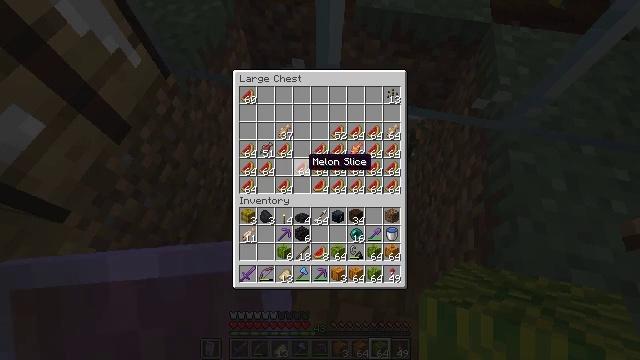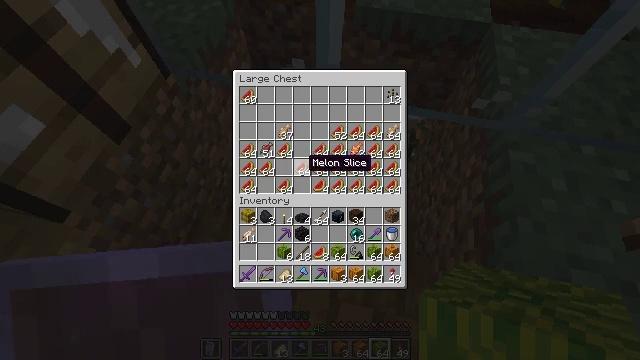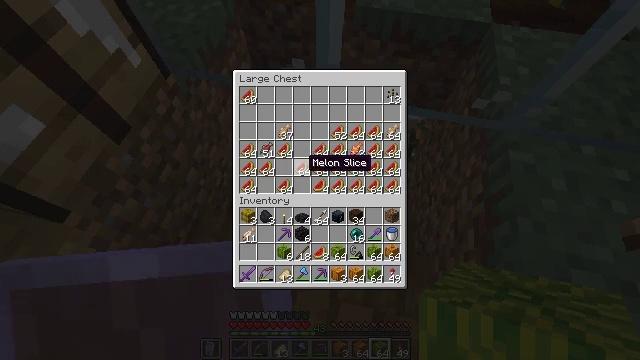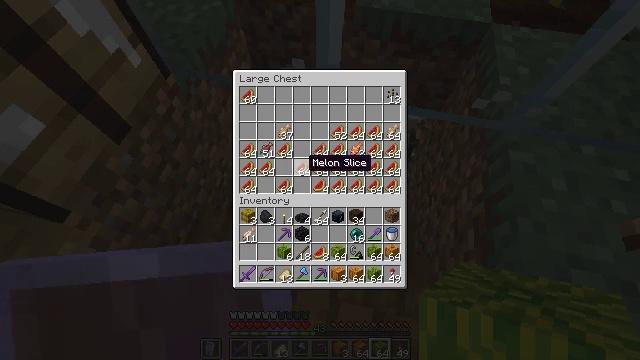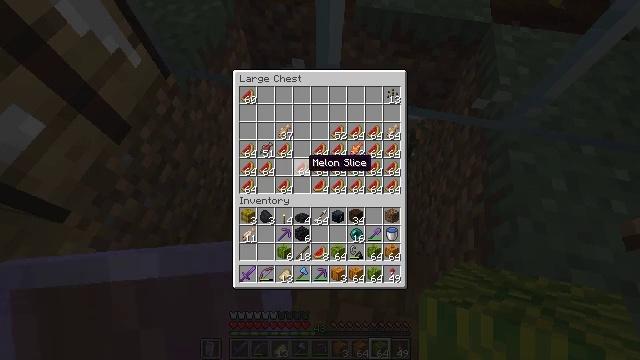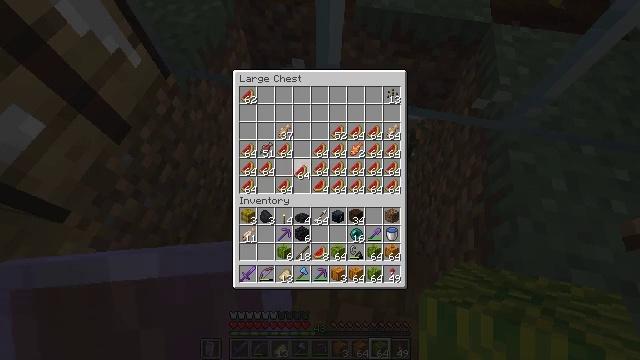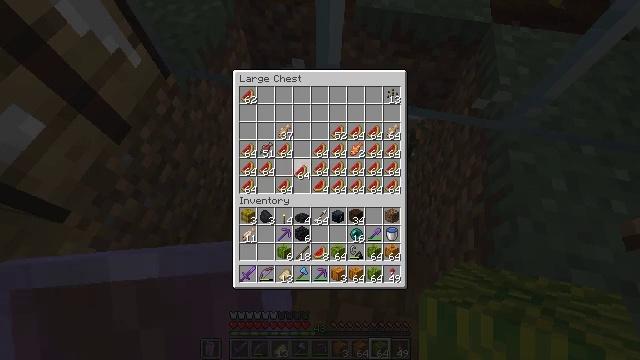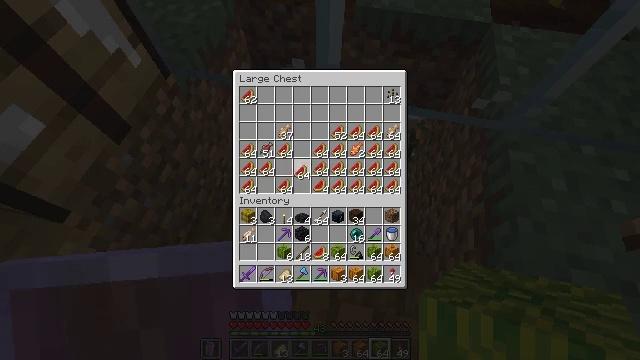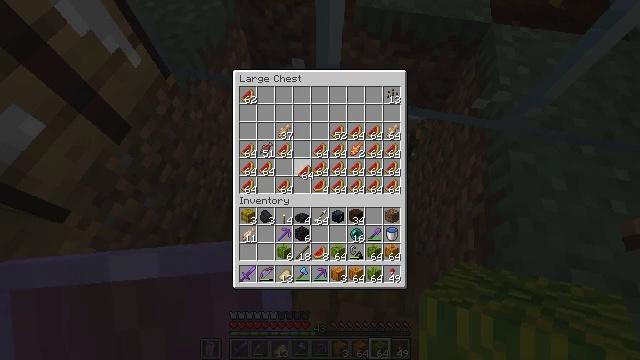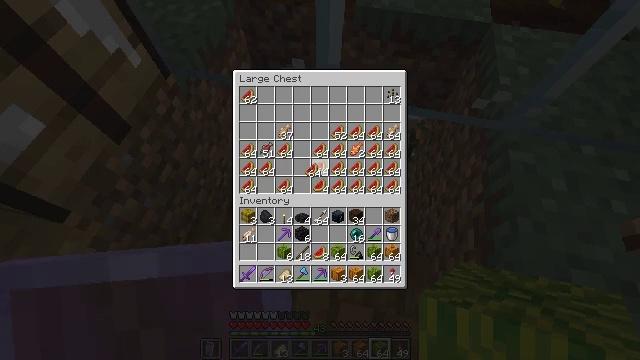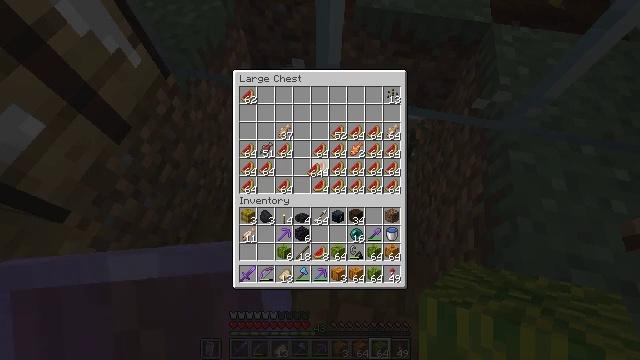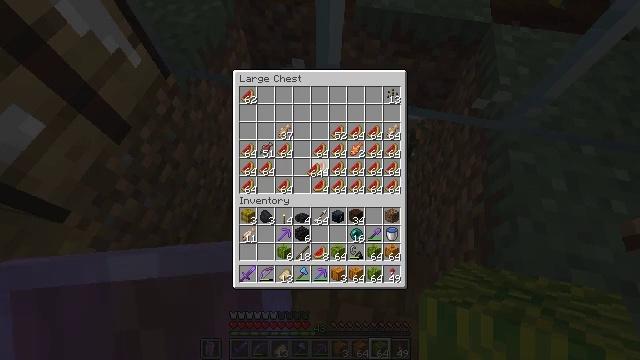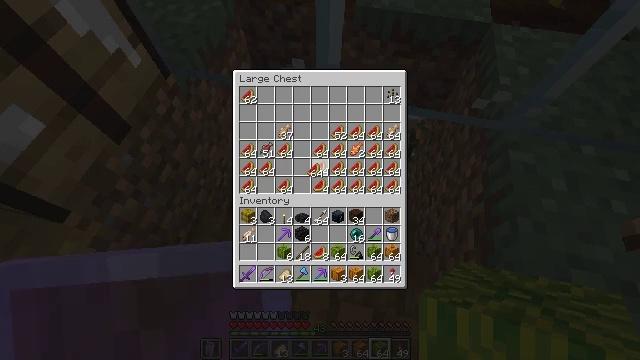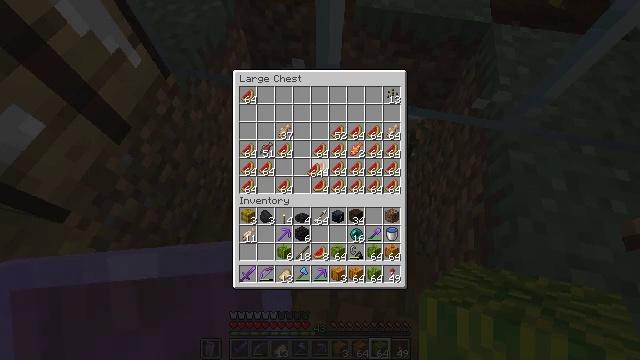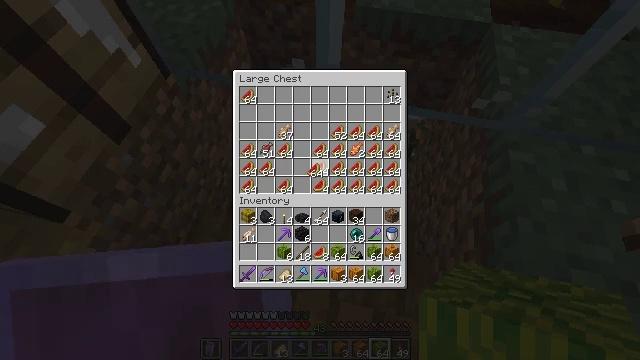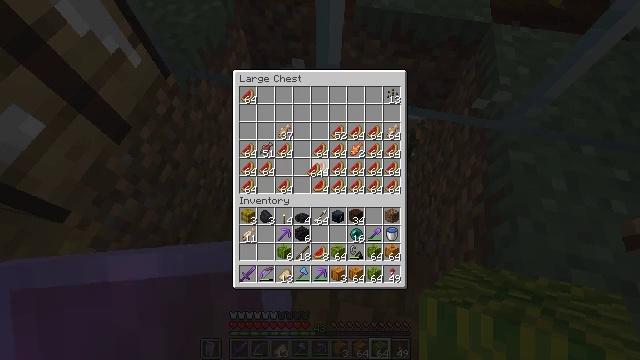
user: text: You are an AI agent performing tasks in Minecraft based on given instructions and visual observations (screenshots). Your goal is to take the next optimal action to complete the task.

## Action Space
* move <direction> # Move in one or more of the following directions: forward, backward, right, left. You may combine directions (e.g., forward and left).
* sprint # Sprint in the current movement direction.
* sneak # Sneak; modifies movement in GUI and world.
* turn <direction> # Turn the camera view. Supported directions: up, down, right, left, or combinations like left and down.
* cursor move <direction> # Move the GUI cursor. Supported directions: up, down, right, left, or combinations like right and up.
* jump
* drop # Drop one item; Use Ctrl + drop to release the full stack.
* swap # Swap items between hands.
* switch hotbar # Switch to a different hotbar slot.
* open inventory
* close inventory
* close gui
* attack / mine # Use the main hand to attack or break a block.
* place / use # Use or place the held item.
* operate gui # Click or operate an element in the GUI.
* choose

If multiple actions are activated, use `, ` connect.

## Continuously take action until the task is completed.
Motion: motion action
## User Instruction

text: Craft a melon with melon slices.
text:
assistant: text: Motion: no_op
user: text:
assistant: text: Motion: no_op
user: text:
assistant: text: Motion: no_op
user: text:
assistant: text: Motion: no_op
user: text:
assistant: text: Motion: attack / mine
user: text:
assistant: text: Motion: attack / mine
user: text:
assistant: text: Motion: attack / mine
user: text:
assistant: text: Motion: no_op
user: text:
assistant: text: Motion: turn right
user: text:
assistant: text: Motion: no_op
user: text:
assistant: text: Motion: no_op
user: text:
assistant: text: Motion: sneak
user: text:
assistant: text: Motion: sneak
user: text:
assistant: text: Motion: sneak
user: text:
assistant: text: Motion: sneak
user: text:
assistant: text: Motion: sneak
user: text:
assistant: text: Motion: sneak, attack / mine
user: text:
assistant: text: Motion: sneak, attack / mine
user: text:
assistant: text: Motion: sneak, attack / mine
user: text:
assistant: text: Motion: sneak
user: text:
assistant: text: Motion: sneak, attack / mine
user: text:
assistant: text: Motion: sneak, attack / mine
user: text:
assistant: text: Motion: sneak, attack / mine
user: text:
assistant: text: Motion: sneak
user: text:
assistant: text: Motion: sneak, attack / mine
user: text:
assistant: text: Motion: sneak, attack / mine
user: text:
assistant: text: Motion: sneak, attack / mine
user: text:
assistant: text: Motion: sneak, attack / mine
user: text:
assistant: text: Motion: sneak
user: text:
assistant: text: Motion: sneak